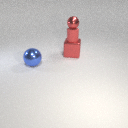
large red metal cube behind large blue metal sphere